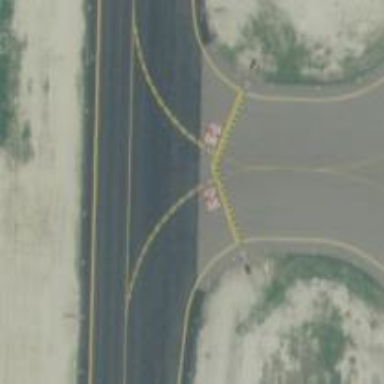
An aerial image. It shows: Image of taxiway at airport.